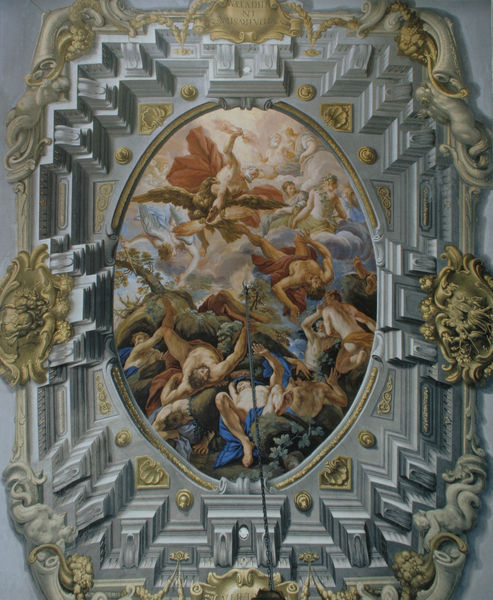
Titel: Appartamento nobile: Jupiter stürzt die Giganten
Künstler: Tommaso Nasini
Standort: Florenz
Institution: Palazzo Medici Riccardi und Bibliotheca Riccardiana
Schlagwörter: adler, baum, berg, blau, blätter, felsen, flügel, gemälde, gott, himmel, kampf, körper, laub, mann, nackt, nackter, weiß, wolken, akte, bäume, gelb, grün, landschaft, menschen, braun, frau, grau, licht, männer, raum, schmuck, schwarz, szene, rot, schloss, wolke, malerei, masse, ornament, wand, architektur, barock, bibel, falten, historie, mensch, rahmen, öl, kirche, sonne, gewand, gold, schnur, sitzend, decke, gewänder, pflanzen, renaissance, rokoko, rosa, fliegen, oval, tondo, engel, bewegt, perspektive, leine, fels, saal, figuren, architecture, church, men, people, red, religious, white, kartusche, painting, portrait, woman, figurativ, ornamente, verzierung, picture, leuchter, stuck, perspective, tiefe, fallen, betrachter, paradies, medaillon, münchen, blitze, seil, fliegend, mythologie, wandschmuck, fries, wappen, geometrisch, schnörkel, gesims, blitz, götter, zeus, angel, angels, clouds, fighting, greek, heaven, hell, life, man, naked, olymp, sky, fall, sturz, kapelle, roof, deckengemälde, fresko, götterhimmel, jupiter, frame, trim, verzeirung, illusion, castle, erzengel, battle, biblisch, eagle, schwebend, luzifer, falling, fresco, wings, children, michael, palais, ancient, michelangelo, deckenmalerei, pathos, ceiling, stories, menschne, art, religiosität, medieval, religion, war, god, christ, tiepolo, scheinarchitektur, herab, deckenfresko, stuk, sphäre, lightning, christian, stukatur, stuckatur, deckenbild, parnass, sixtinische kapelle, theatralik, spangen, biblical, quadraturmalerei, architekturmalerei, verstoßen, schleudern, evil, in sotto a su, barockdecke, blickpunkt, goldig, grossräumig, heiligkeit, herabstürzen, illusionnsmalerei, in soto a su, jenseitigkeit, klerikal, phantasieperspektive, pietra serena, plafon, scheingesims, sichtwinkel, symbolcharakter, titanen, verändert, weltanschauung, bodies, mural, judgment, chapel, van gogh, ovoid, s, celing, sicily, devils, gold leaf, himmel engel decke flügel, damned, artistry, sinners, sistine chapel, sistine, bgreek, nudist, \ceiling, cistine chapel, jove, lighning, ceiling art, trin, adultry